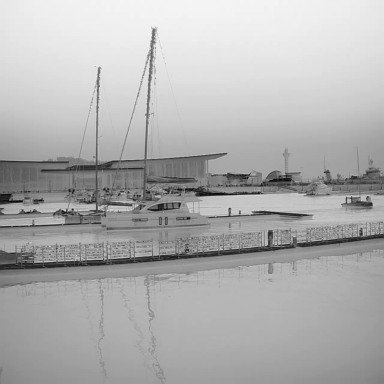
There are three sailboats in the infrared image.